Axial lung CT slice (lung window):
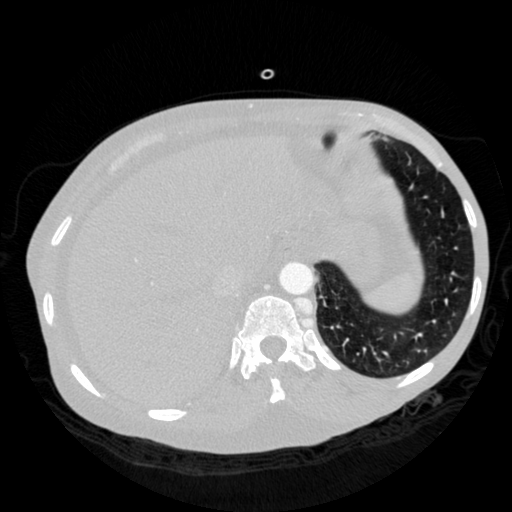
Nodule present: no